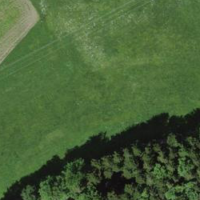
EUNIS habitat code: 44
Species observed at this site:
Urtica dioica